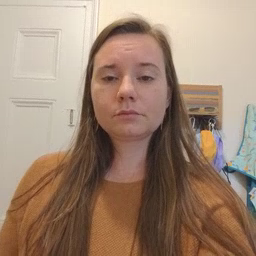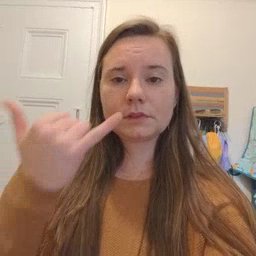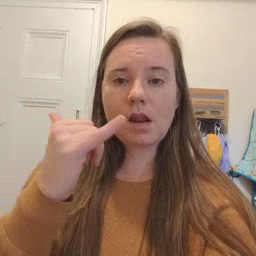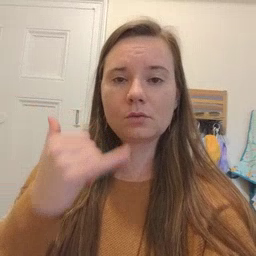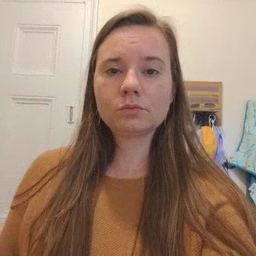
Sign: yellow